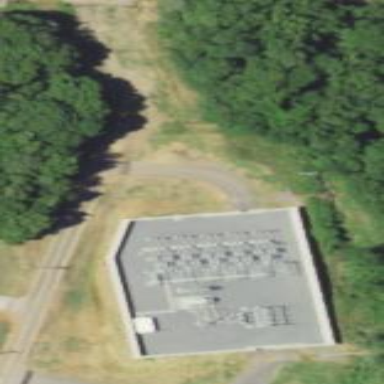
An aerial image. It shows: Distribution substation surrounded by fence.